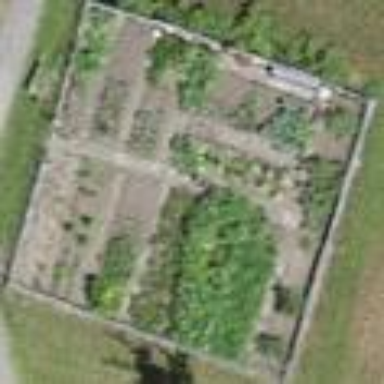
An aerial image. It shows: Garden that is leisure land.